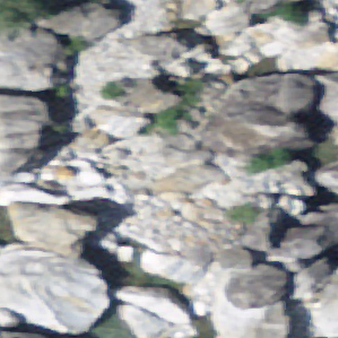
Label: bouldering_area